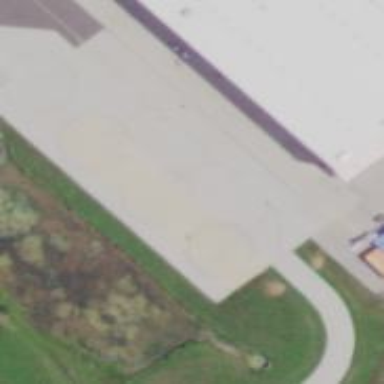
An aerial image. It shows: Image of helipad at airport.